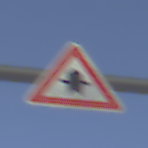
Verkehrszeichen: Vorfahrt
Umgebung: Outdoor, RoadRail
Tageszeit: SunriseSunset
Wetter: Clear
Licht: Natural
Jahreszeit: NotSpecified
Kontrast: HighContrast